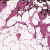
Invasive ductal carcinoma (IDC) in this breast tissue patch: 0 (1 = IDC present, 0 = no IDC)